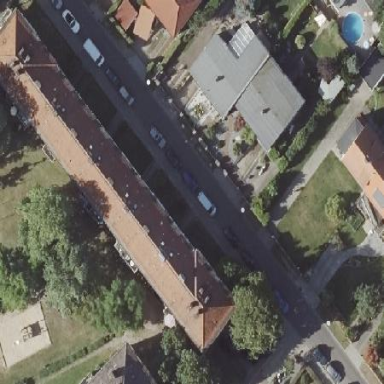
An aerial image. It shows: Residential building with apartments. The roof has hipped shape.